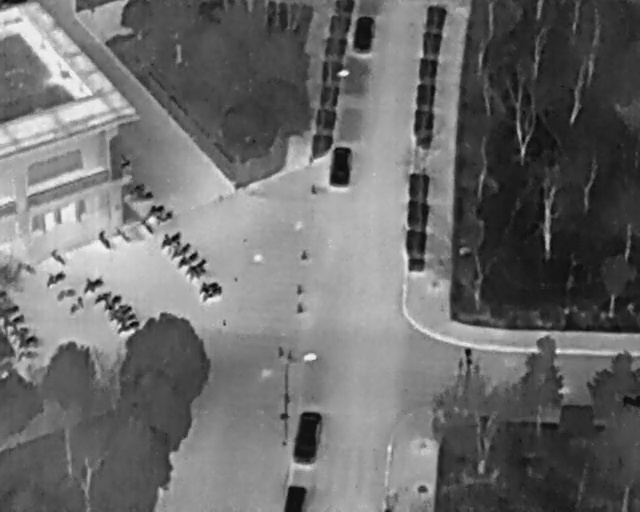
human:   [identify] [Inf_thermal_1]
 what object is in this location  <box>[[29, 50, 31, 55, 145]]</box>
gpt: <ref>1 medium bicycle at the center</ref>

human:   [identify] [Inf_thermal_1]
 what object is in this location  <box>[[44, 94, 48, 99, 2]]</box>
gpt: <ref>1 small car at the bottom</ref>

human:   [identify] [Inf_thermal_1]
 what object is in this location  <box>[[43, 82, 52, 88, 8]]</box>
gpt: <ref>1 medium car at the bottom</ref>